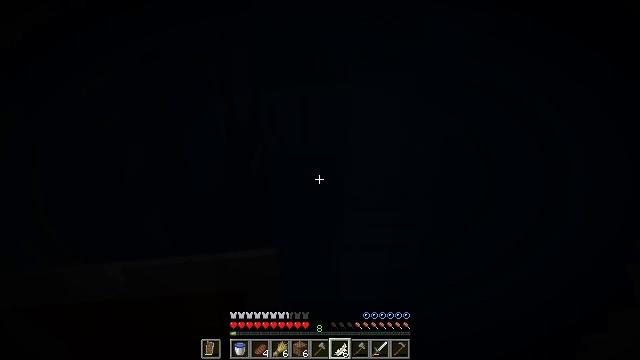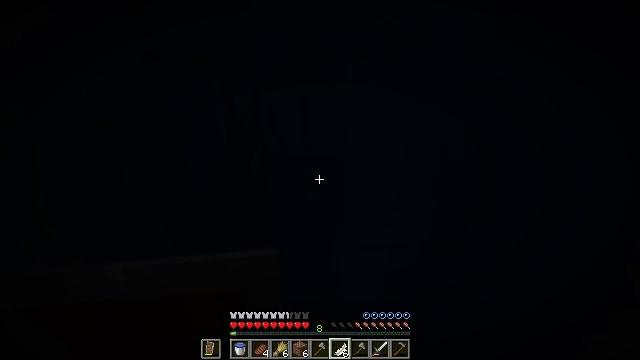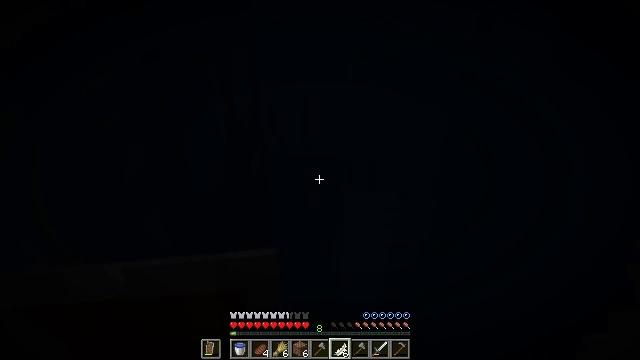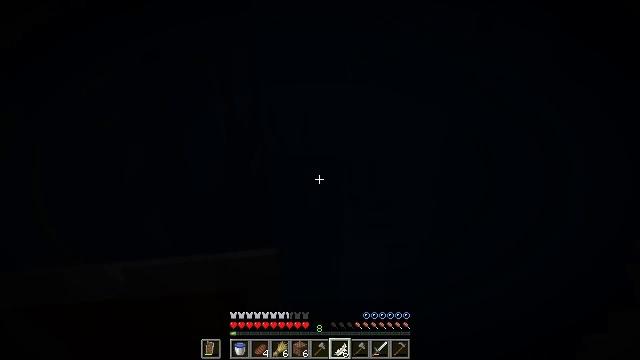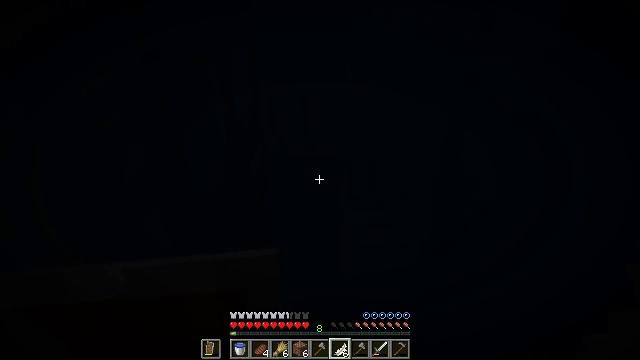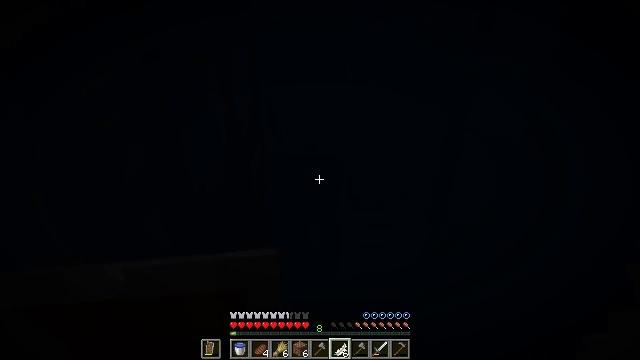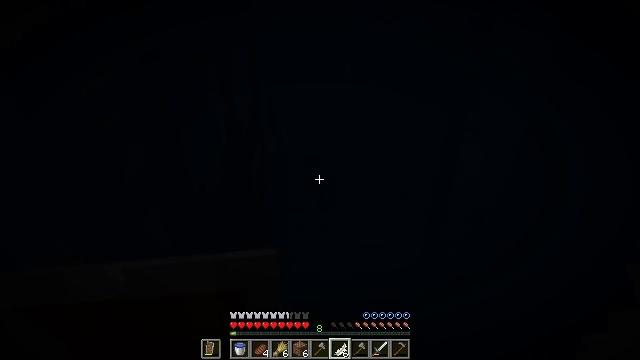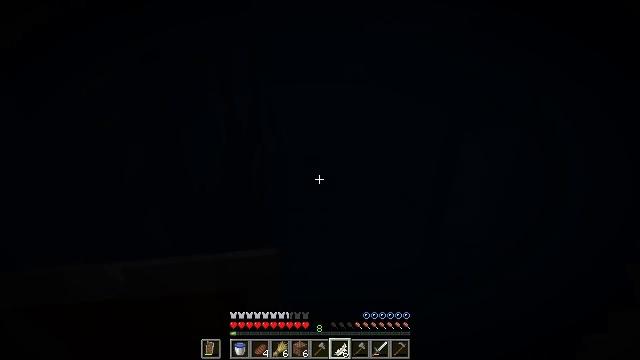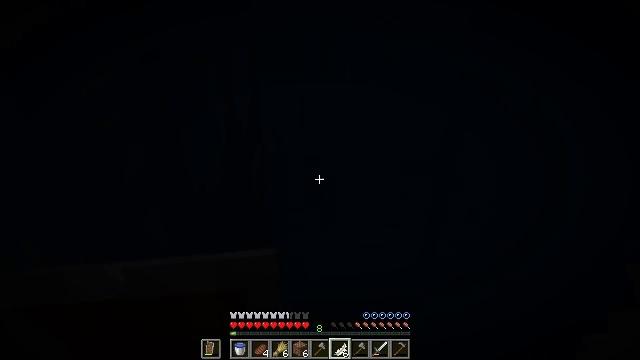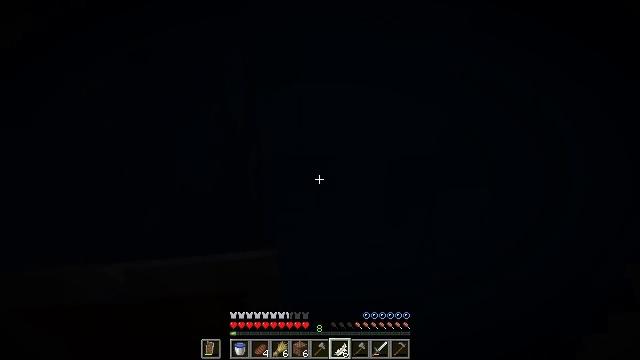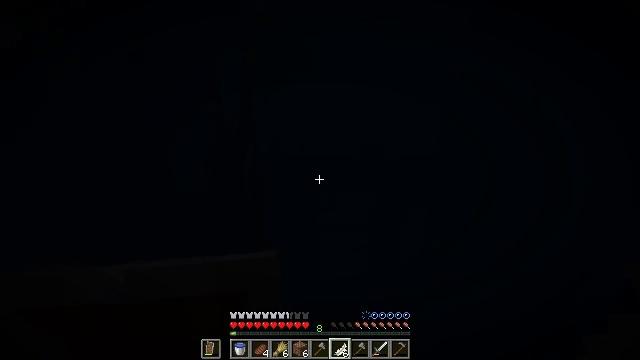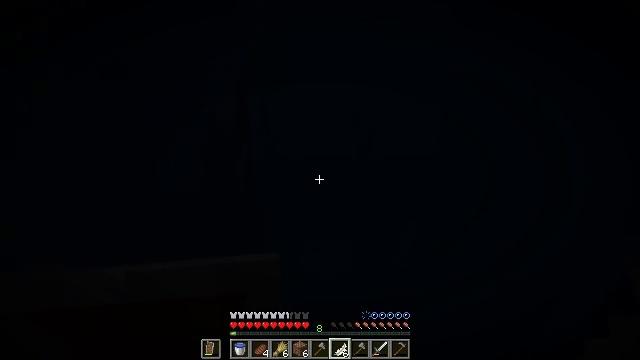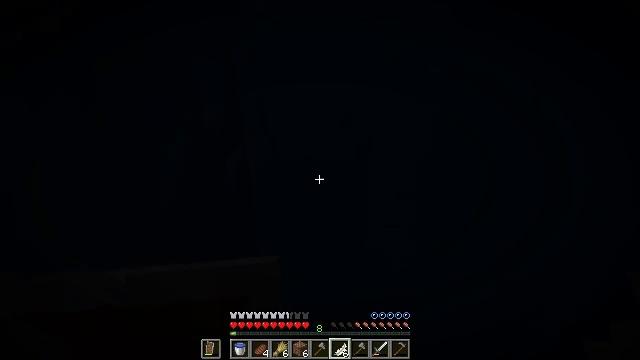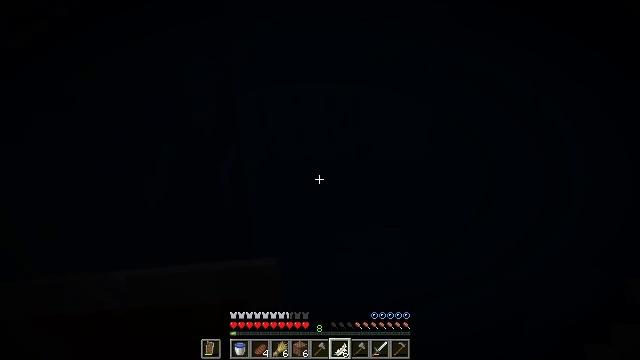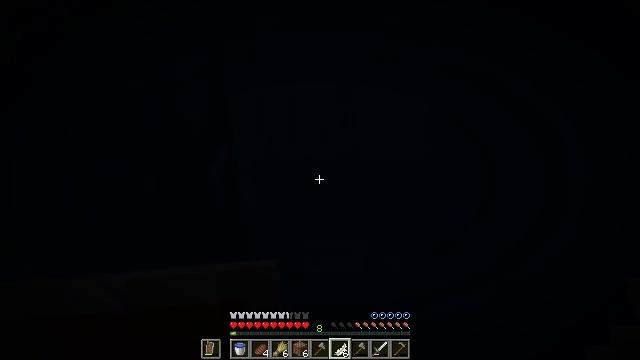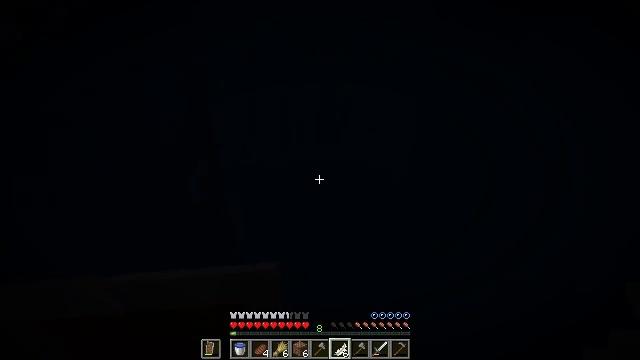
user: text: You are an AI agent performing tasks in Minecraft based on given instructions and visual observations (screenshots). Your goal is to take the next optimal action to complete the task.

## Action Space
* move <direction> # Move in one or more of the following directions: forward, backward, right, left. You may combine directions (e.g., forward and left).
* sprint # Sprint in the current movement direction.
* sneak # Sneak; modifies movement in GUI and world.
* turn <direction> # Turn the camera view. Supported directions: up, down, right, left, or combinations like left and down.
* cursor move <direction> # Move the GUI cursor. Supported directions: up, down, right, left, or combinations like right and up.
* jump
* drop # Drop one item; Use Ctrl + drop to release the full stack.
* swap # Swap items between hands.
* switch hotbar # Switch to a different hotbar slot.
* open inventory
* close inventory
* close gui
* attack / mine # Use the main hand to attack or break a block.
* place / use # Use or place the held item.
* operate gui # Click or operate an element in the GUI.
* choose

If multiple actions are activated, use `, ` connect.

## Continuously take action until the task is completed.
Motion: motion action
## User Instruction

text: Attack the oak door to gather it.
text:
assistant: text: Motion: no_op
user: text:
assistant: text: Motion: move forward
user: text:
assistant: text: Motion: move forward
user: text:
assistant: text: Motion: move forward
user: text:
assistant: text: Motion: move forward
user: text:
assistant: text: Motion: move forward
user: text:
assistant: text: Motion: move forward
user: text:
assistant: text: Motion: move forward
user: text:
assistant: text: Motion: move forward and move right
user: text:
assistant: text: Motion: move forward and move right
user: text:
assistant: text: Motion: move forward and move right
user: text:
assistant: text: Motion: move forward and move right
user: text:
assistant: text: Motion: move forward and move right, turn left
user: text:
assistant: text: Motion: move forward and move right
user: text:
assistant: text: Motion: move forward
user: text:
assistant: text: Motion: move forward
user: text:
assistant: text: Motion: move forward
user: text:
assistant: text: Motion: move forward
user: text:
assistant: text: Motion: move forward
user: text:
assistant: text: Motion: move forward
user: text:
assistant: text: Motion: move forward, turn left
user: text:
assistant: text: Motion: turn left
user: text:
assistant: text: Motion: turn left
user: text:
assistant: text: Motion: turn left
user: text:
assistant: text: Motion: turn left
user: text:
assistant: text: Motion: move left
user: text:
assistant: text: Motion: move left
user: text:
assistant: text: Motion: move left
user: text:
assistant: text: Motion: move left
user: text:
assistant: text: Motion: no_op